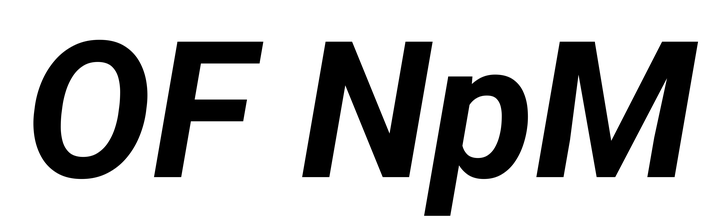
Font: Roboto-Italic_Bold_Italic